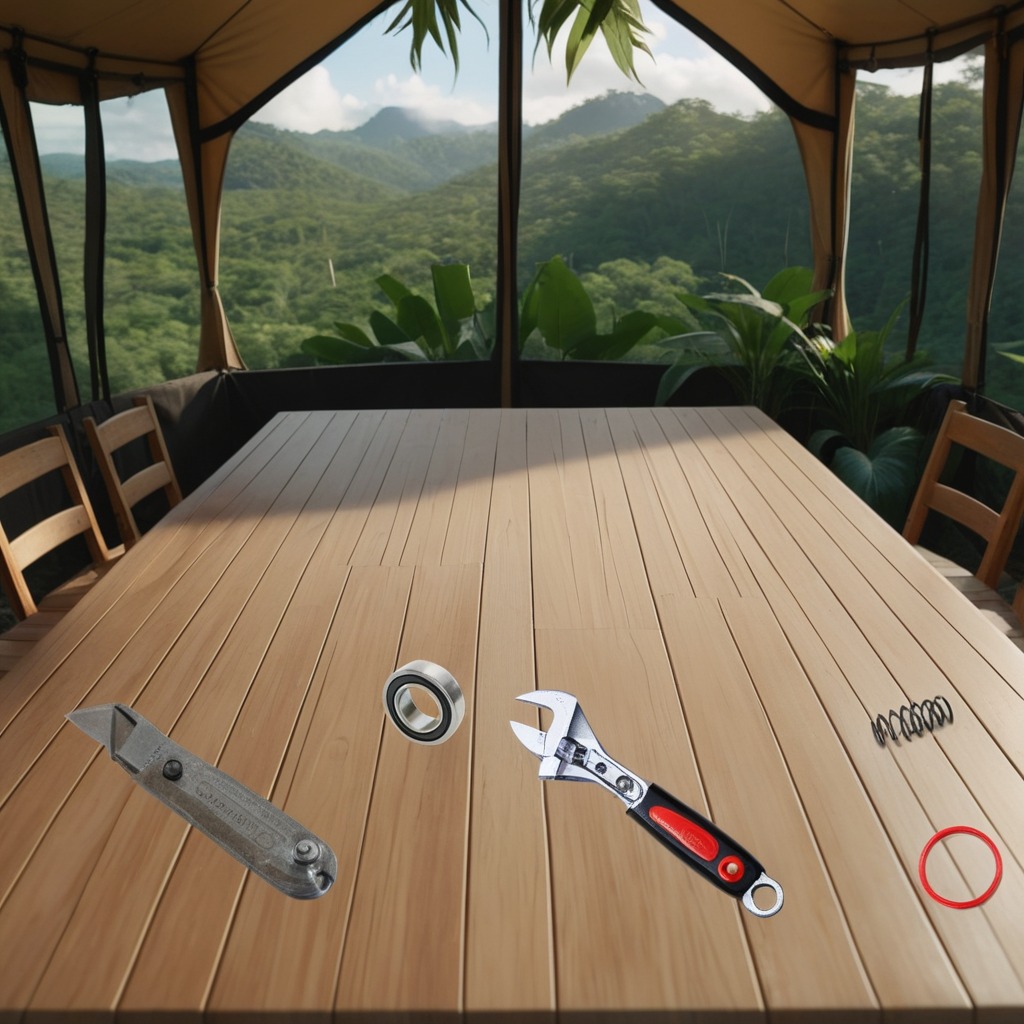
A rubber Oring, a metal ball bearing, a utility knife, a coiled metal spring, and a wrench are lying on a wooden table inside a jungle field workshop tent.